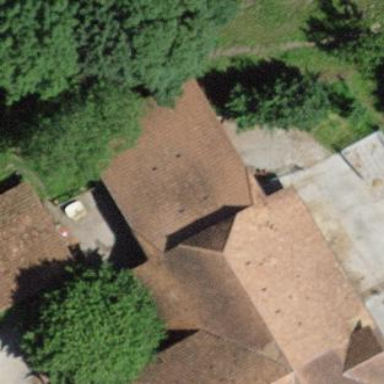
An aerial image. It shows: Garage building.